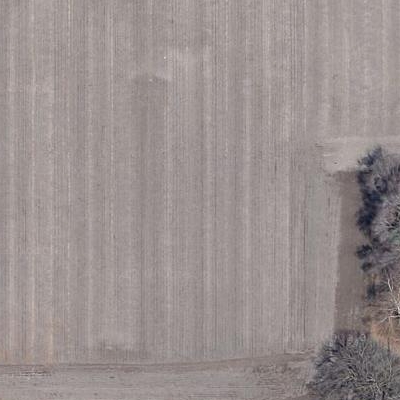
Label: bField